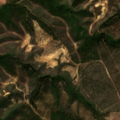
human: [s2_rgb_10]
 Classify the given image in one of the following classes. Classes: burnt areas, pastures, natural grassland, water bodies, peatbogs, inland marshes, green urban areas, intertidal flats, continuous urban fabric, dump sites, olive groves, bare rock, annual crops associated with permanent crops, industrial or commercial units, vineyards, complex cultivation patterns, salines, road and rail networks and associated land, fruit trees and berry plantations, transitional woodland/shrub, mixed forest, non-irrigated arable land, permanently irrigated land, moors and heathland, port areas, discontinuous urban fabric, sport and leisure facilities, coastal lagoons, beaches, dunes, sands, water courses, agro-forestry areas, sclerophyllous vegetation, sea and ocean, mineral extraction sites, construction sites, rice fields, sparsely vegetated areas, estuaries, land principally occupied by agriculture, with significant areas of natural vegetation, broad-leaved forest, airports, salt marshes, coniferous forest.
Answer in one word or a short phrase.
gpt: broad-leaved forest, sclerophyllous vegetation, transitional woodland/shrub